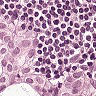
Metastatic tissue present: yes